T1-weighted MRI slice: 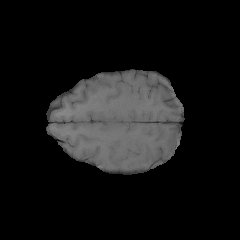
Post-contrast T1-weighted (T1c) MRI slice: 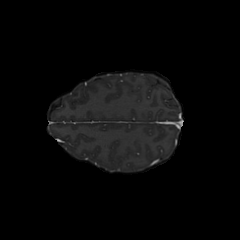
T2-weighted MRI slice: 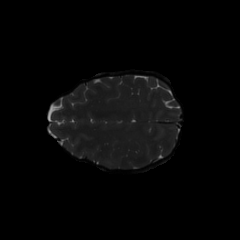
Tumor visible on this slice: no